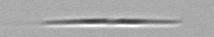
Label: pennate_Pseudo-nitzschia